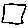
Label: square